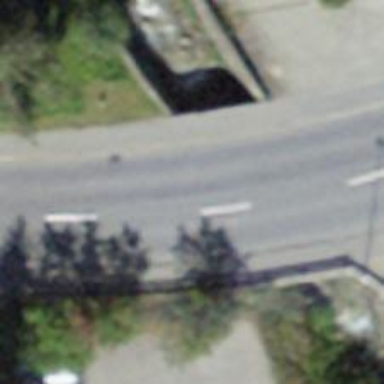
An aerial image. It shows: Primary highway bridge with asphalt surface.